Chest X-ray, PA view. Patient: 61 years old, sex M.
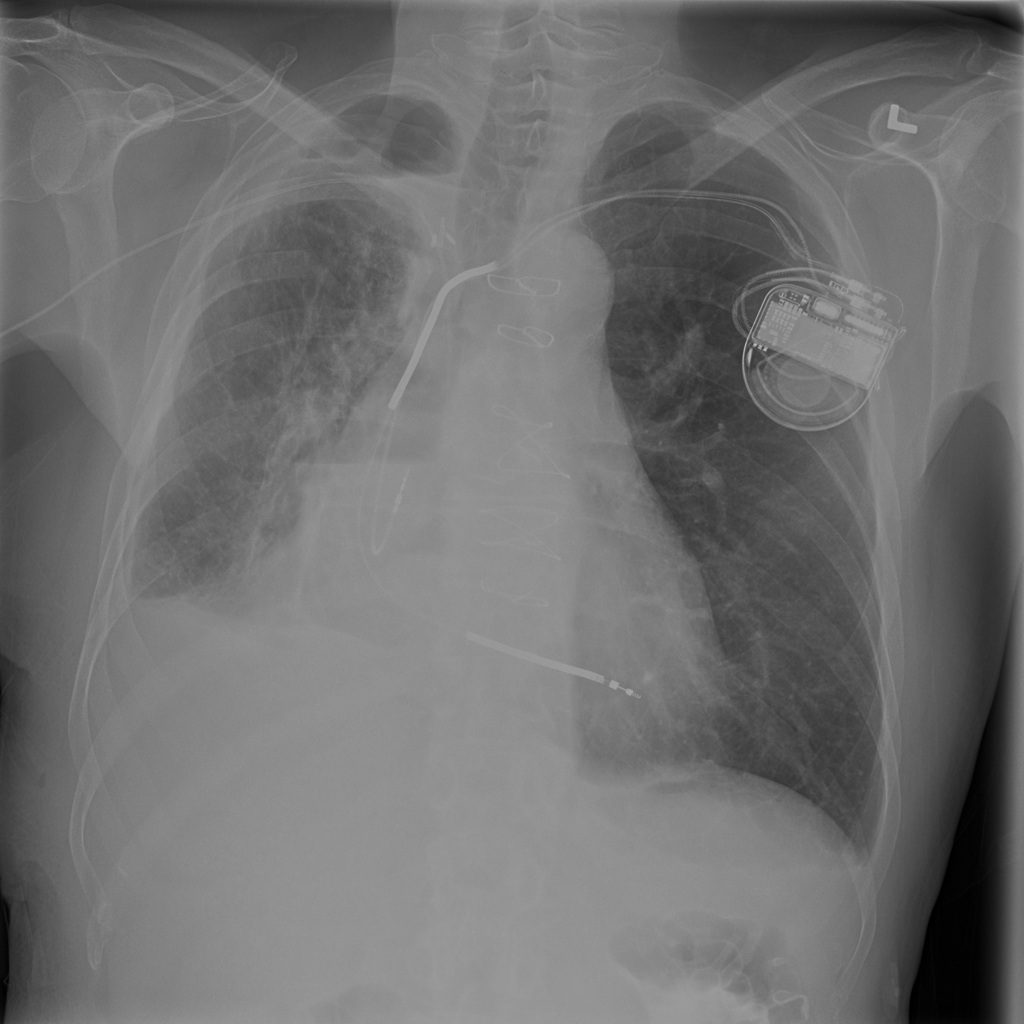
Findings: No Finding